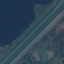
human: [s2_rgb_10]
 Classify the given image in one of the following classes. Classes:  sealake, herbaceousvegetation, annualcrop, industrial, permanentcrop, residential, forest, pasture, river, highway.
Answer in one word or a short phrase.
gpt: River